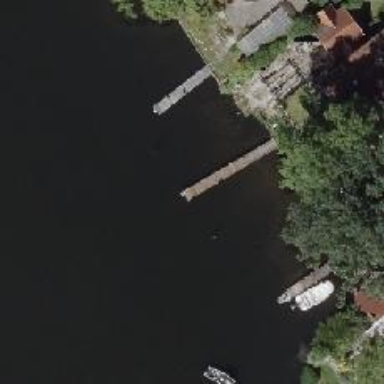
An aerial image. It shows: Man-made pier.